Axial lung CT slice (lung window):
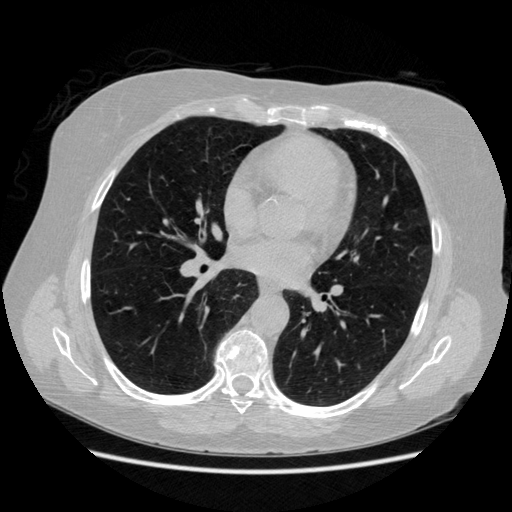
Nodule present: no